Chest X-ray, AP view. Patient: 65 years old, sex F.
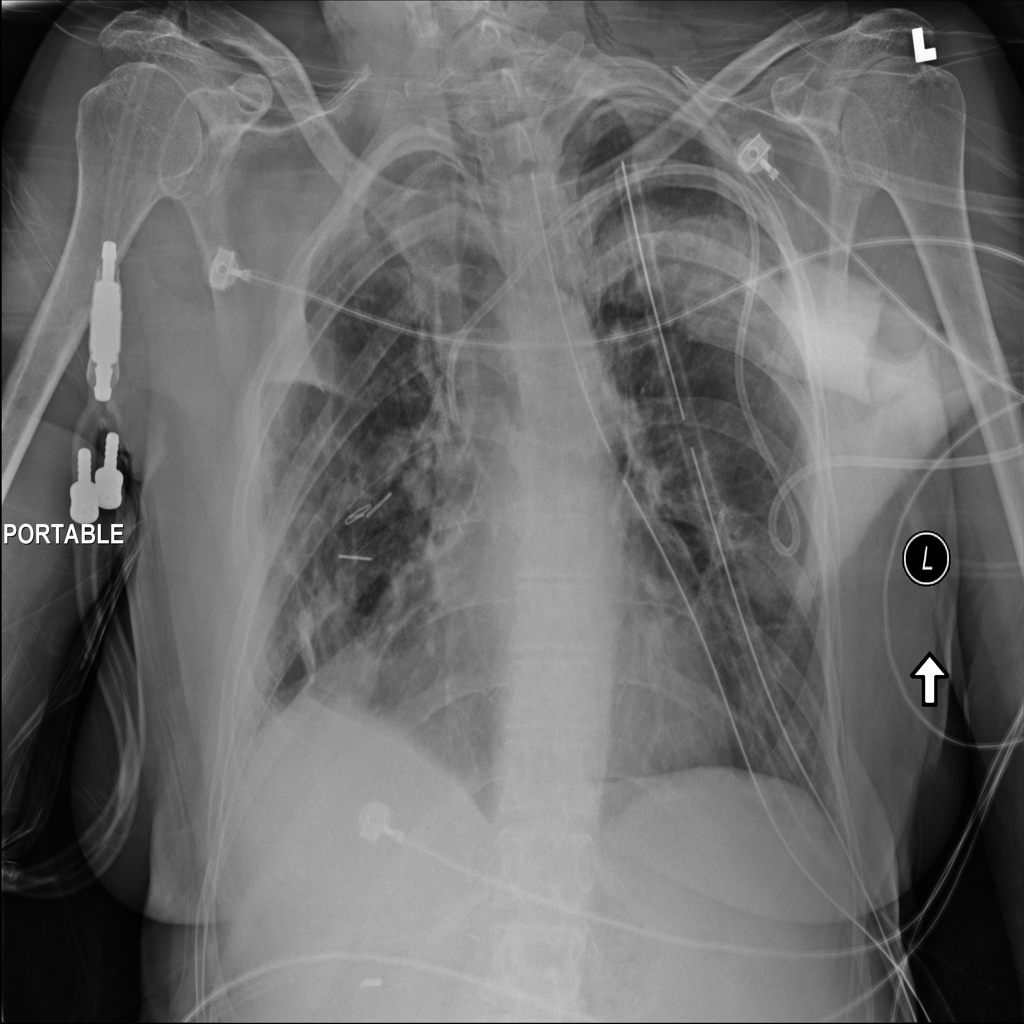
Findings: No Finding